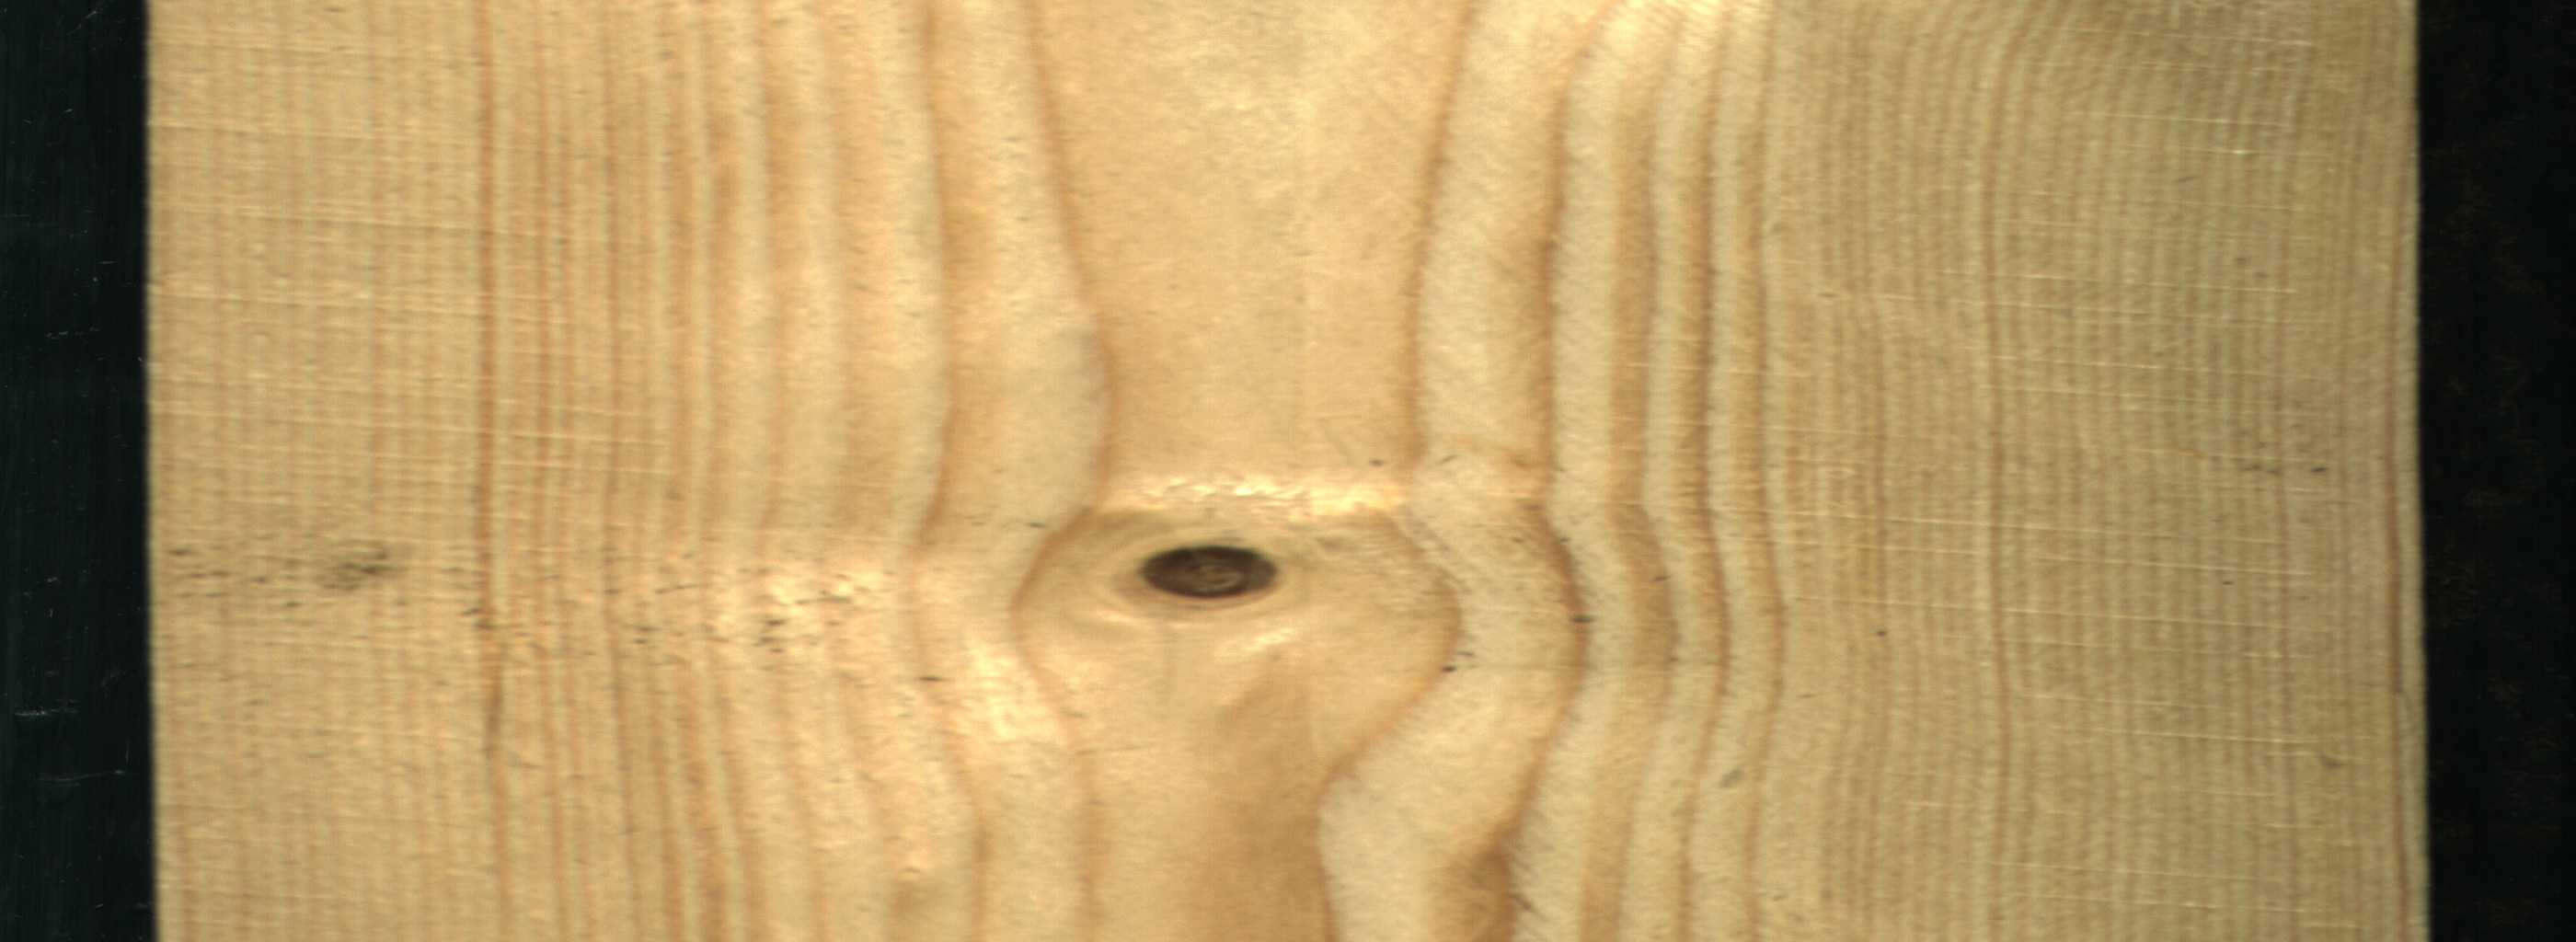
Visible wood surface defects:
Dead_Knot